Question: I am building an iOS app using storyboards.I have implemented google maps in my app using swift and rest of the code is in objective C.
My scenario:
1.As shown in the diagram, when I click on the label in front of location ( in First view controller ) a modal segue opens a second view controller containing map.
2.In the map view controllers, when the user moves the map with touch, I'm getting address value in a label. ( similar to uber app )
3.After this , as soon as user presses done button on this controller, it gets back to the first view controller using custom segue and with the value of the location.

The problem is that, iboulet of this label is hidden in the UI and doesn't display its value. But when I print this value in console, I am able to display the value.
Below is my code. Help is much appreciated.
First View Controller code written in swift:
'''
- (void)viewDidLoad {
[super viewDidLoad];
_Locationlabel.text=_location;
NSLog(@"location=%@",_Locationlabel.text);
}
'''
Second View Controller code:
'''
override func prepareForSegue(segue: UIStoryboardSegue, sender: AnyObject!) {
if (segue.identifier == "locationDone") {
// pass data to next view
var svc = segue.destinationViewController as Host;
svc.location = self.addressLabel.text;
println("location\(svc.location)");
}
}
@IBAction func doTap(x:UIButton) {
self.dismissViewControllerAnimated(true, completion: {});//This is intended to dismiss the Info sceen.
println("pressed")
}
'''
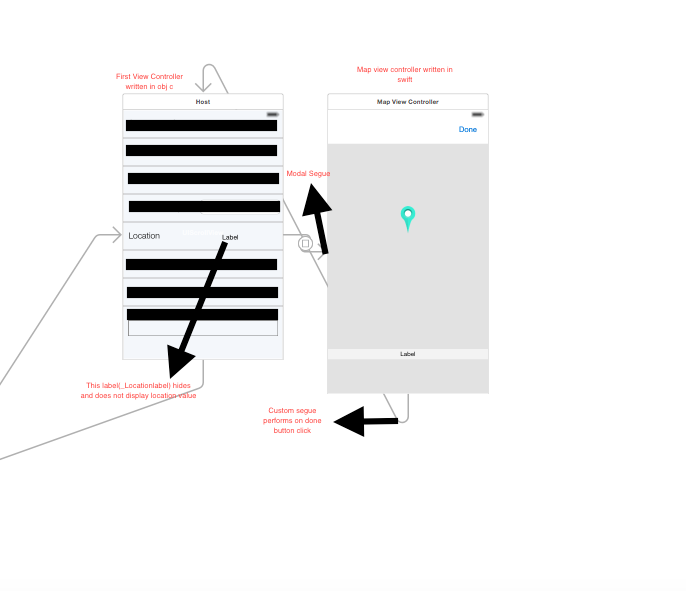
Answer: You shouldn't use a custom segue to return to your first view controller. Segues always create a new instance of a view controller (unless you use an unwind segue). In your first view controller, add this method:
'''
- (IBAction)backFromMapView:(UIStoryboardSegue *)segue
{
NSLog(@"and we are back");
MapViewController* mvc = (MapViewController *)segue.sourceViewController;
NSLog(@"location %@", mvc.addressLabel.text);
}
'''
Don't forget to '#import <YourProjectName>-Swift.h' so that 'Host.m' will know about 'MapViewController'.
Then you'd control drag from the 'Done' button in your Map View Controller to the orange exit icon in the bar above the view controller in the Storyboard. In the pop up, you'd select 'backFromMapView' and voila, you're done.